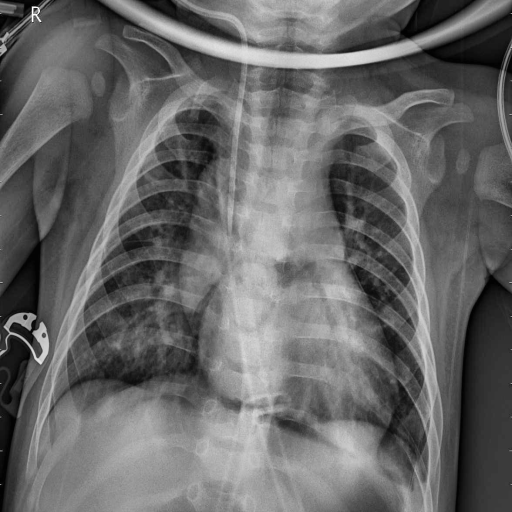
Finding: PNEUMONIA